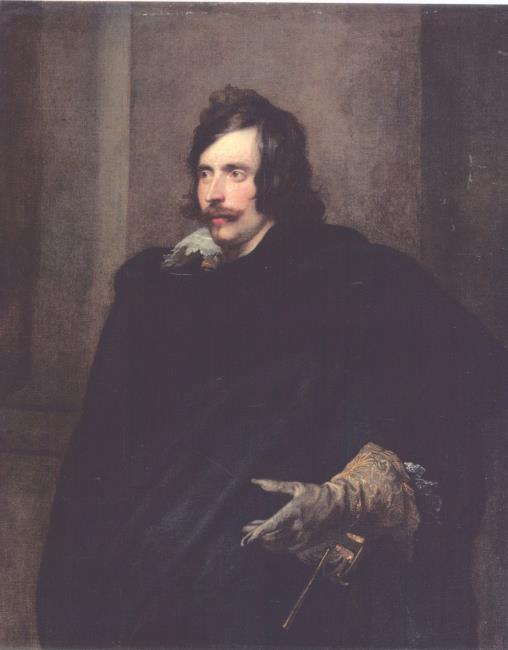
Title: Portrait of a man, traditionally called Marcantonio Doria, Principe d'Angri (?-?)
Artist: Anthony van Dyck see art work no. 54774
Earliest date: 1621
Latest date: 1626
Genre: painting
Iconography: Gloves
Keywords: man's portrait, three-quarter length, head to the left, body facing left, looking away, medium-length hair (men's hairstyle), moustache, soul patch, flat lace collar, glove/gloves in hand, rapier